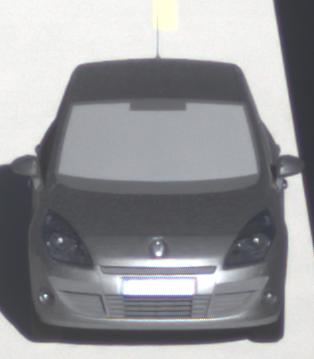
Make: Renault
Model: Scénic 1.6 16V 110
Detailed model: Scénic (III)
Model produced from: 2009/06
Model produced until: 2010/08
Doors: 5
Color: gray
Road condition: dry road
Daytime: sunrise or sunset
Contrast: medium contrast